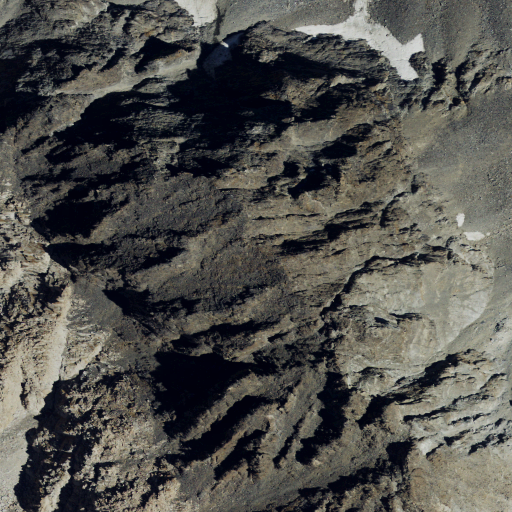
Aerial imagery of mountain in California named Broken Finger Peak containing only barren land